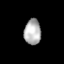
Tissue: lung
Cell type: Myeloid cells
Senescence score: 0.05721
Nuclear area (px): 421
Mean DAPI intensity: 176.245